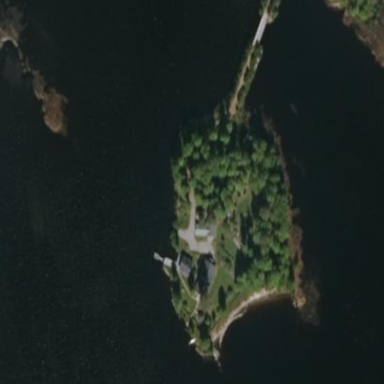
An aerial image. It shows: Islet.